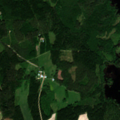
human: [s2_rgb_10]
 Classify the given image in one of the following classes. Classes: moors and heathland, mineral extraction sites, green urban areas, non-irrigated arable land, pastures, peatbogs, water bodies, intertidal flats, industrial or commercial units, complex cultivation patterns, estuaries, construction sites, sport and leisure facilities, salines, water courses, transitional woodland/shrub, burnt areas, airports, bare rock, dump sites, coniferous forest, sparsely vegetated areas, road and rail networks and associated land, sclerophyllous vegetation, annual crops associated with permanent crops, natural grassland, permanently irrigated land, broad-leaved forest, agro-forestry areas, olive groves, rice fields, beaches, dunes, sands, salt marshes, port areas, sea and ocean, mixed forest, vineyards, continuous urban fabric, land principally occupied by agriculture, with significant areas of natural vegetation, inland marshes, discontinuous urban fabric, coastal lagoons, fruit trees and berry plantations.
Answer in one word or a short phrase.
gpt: land principally occupied by agriculture, with significant areas of natural vegetation, coniferous forest, mixed forest, water bodies